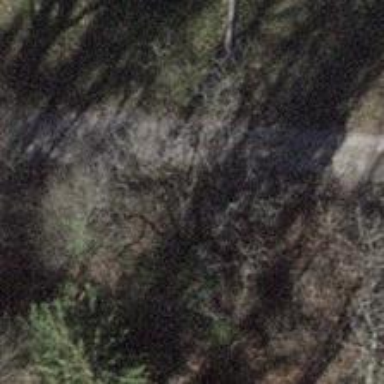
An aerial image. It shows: Pebblestone track with grade3 tracktype.